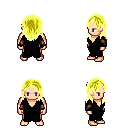
a pixel art fantasy rpg character, male body template, human, light skin, gray robe, metal pants, gold long hairstyle, cloth bracers, four views (front, back, left, right), 2x2 character sprite sheet, small pixel art, hard edges, no anti-aliasing